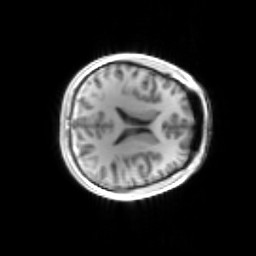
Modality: inplaneT1
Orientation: axial
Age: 21
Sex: male
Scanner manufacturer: siemens
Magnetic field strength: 3 T
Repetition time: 1.2 s
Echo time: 0.00251 s